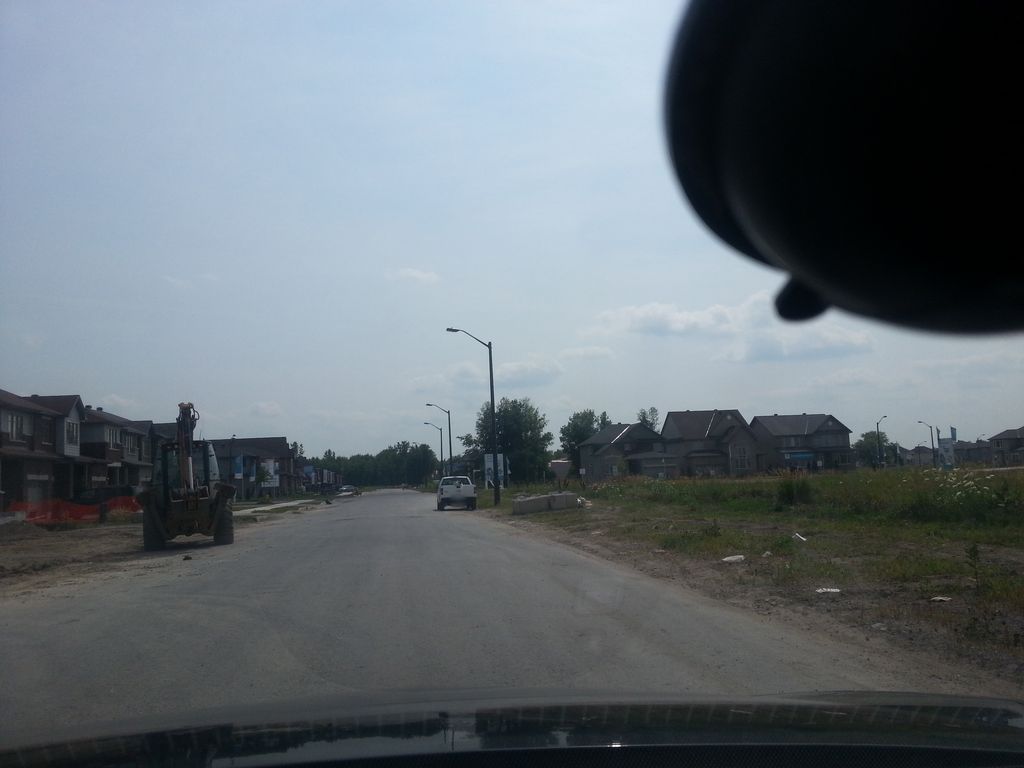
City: ottawa-gatineau